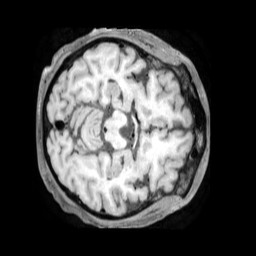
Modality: T1w
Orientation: axial
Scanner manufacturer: philips
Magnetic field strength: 3 T
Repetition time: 0.6 s
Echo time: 0.02833 s